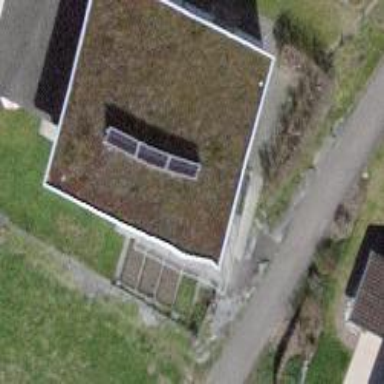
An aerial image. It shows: Solar power generator using photovoltaic panels.